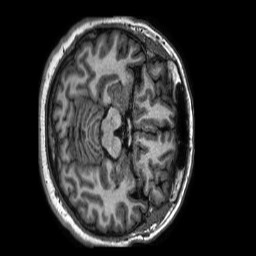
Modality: T1w
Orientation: axial
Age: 64
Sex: female
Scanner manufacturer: philips
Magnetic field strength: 1.5 T
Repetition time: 0.007958 s
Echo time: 0.003637 s